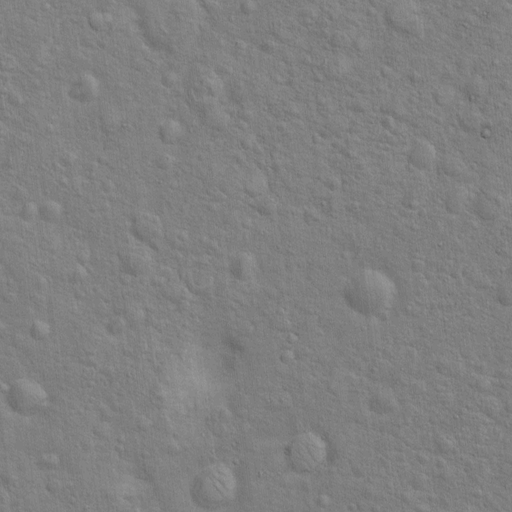
Objects detected: cone